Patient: sex M, age 71
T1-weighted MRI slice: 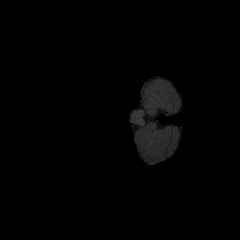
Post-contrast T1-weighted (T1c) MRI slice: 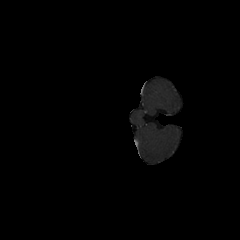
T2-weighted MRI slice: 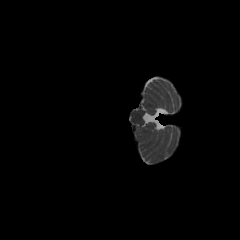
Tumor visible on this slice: no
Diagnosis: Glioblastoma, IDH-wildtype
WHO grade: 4